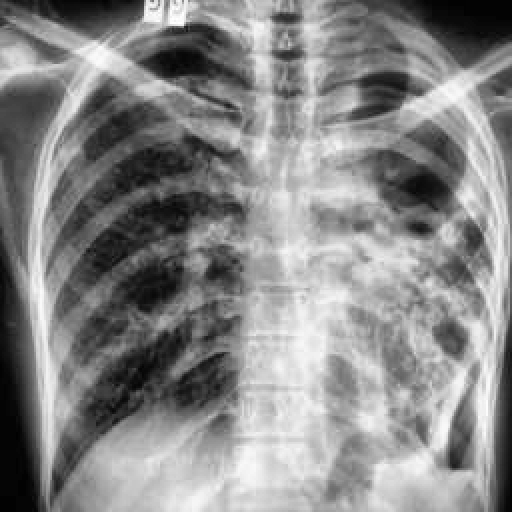
Finding: TUBERCULOSIS